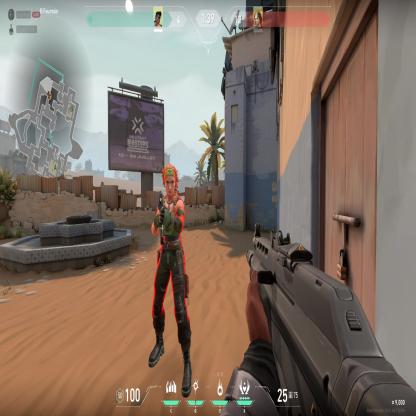
Label: enemy